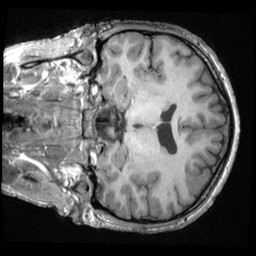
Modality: T1w
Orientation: coronal
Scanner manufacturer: ge
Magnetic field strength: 3 T
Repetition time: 0.007064 s
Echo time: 0.002612 s